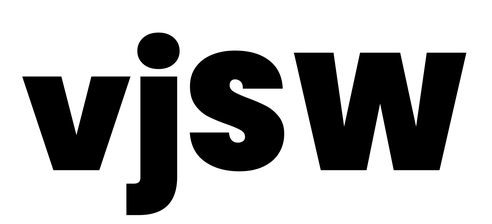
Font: Poppins-Black